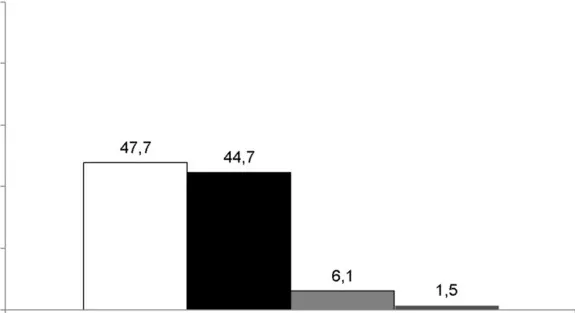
If the continuous assessment model did not exist (through the CET), I could not study at the UOC (%).
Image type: pathology (immunostaining)